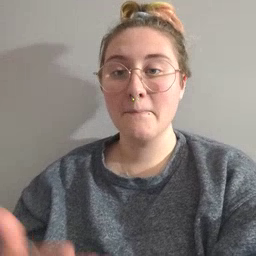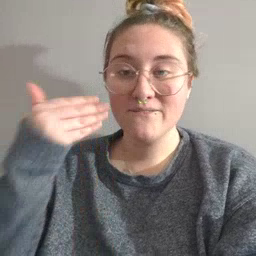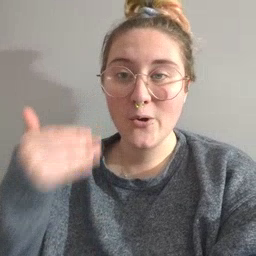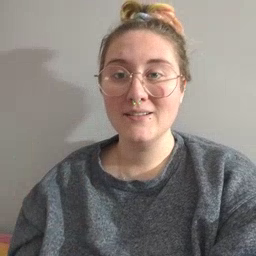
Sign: before